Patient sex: M
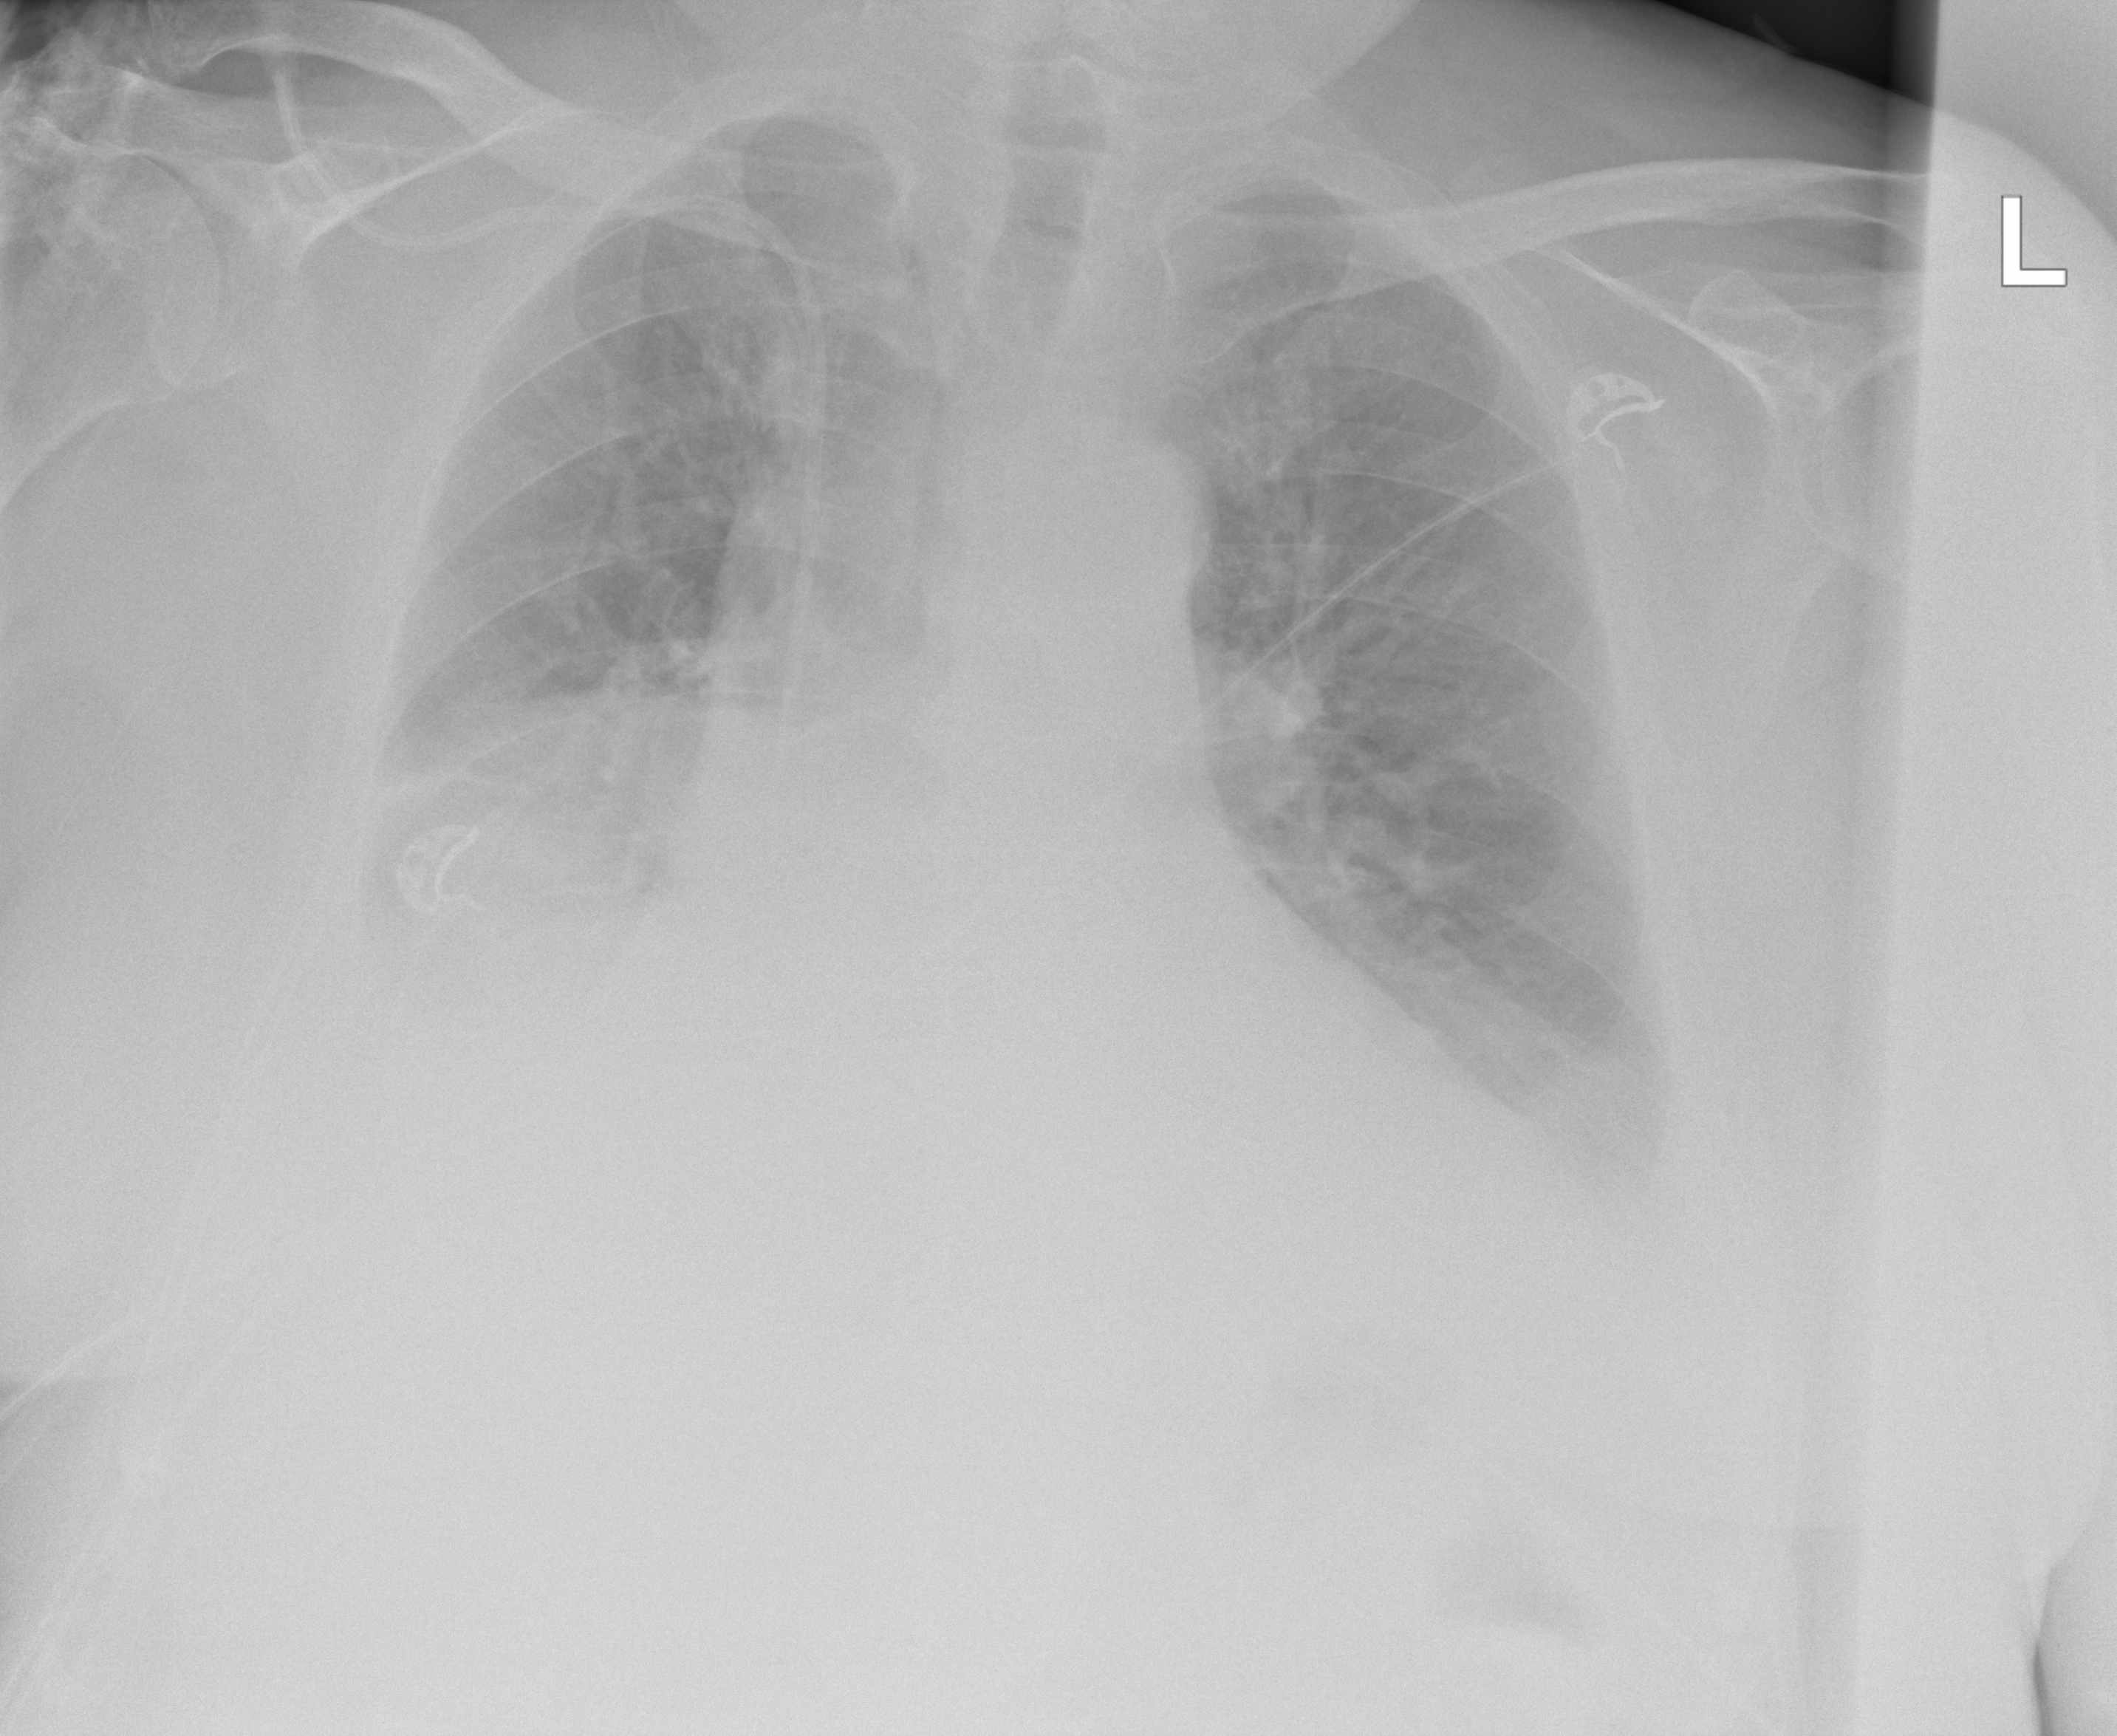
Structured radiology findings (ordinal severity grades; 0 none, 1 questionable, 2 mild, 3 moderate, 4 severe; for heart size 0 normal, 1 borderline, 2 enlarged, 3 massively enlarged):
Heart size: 2
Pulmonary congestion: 2
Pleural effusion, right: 3
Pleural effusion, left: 2
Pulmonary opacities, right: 2
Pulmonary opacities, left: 2
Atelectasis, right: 3
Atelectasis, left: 2